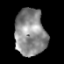
Tissue: prostate
Cell type: Fibroblasts
Senescence score: 0.7154
Nuclear area (px): 1413
Mean DAPI intensity: 139.67